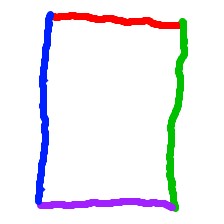
Shape: rectangle